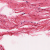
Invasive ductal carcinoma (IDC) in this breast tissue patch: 0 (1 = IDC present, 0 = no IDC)